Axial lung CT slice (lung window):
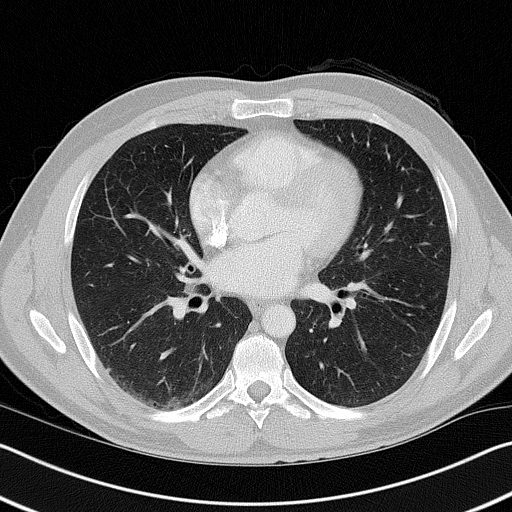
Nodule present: no